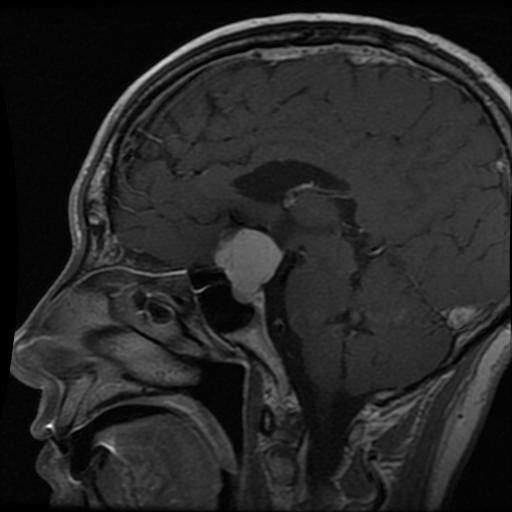
Label: meningioma